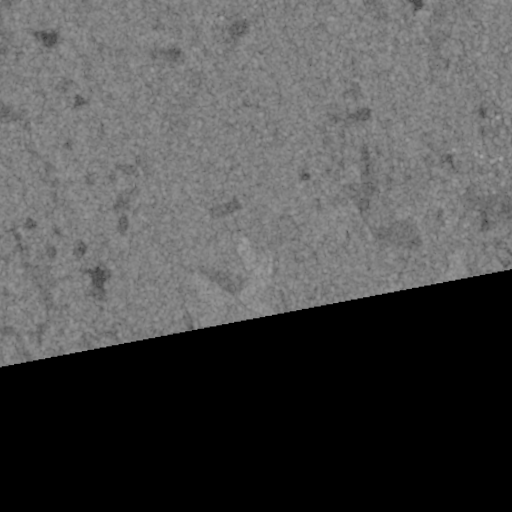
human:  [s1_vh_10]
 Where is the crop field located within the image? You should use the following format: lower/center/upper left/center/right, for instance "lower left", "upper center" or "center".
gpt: The crop field is located in the upper left of the image.
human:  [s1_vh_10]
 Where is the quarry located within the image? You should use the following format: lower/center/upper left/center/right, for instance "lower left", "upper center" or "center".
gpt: The quarry is located in the lower right of the image.
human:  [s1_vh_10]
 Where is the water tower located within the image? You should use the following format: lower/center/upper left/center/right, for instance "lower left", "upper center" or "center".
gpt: The water tower is located in the lower right of the image.
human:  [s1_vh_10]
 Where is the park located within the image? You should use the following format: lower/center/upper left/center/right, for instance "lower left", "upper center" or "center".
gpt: There is no park in the image.

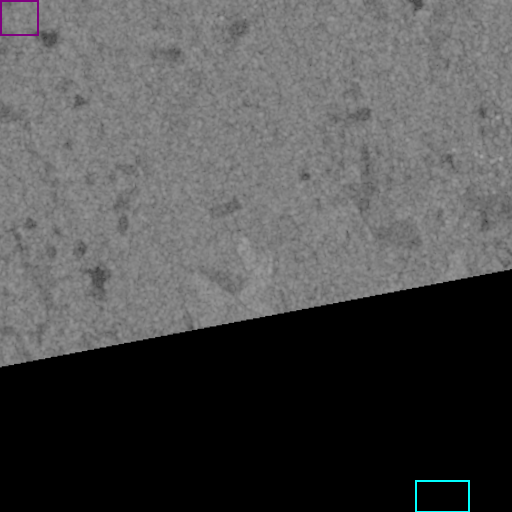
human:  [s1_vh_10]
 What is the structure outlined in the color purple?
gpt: The structure outlined in purple is a crop field.
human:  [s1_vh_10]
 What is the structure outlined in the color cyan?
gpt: The structure outlined in cyan is a quarry.
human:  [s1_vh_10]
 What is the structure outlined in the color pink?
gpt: There is no pink outline.